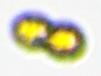
Label: Margalefidinium